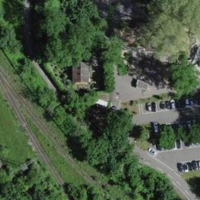
EUNIS habitat code: 55
Species observed at this site:
Tettigonia viridissima